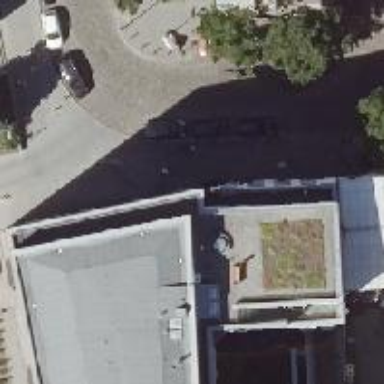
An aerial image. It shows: Street object named "Am Bahnhof Westend".